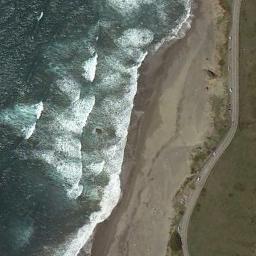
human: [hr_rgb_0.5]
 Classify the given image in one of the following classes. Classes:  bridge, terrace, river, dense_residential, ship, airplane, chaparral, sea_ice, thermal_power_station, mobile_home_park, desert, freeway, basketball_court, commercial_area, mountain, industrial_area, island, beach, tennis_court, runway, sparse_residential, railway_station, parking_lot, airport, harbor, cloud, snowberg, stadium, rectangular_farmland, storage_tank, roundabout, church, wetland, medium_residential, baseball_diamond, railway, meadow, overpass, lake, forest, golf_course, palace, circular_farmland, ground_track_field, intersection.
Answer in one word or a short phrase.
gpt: beach